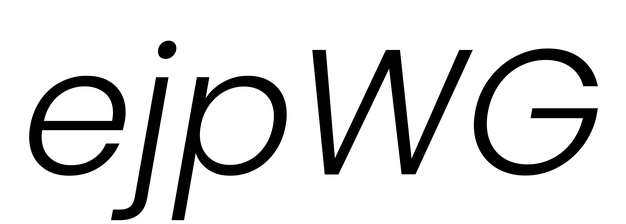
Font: Poppins-LightItalic